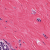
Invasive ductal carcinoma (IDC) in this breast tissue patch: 0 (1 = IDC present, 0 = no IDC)